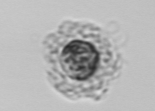
Label: Emiliania_huxleyi